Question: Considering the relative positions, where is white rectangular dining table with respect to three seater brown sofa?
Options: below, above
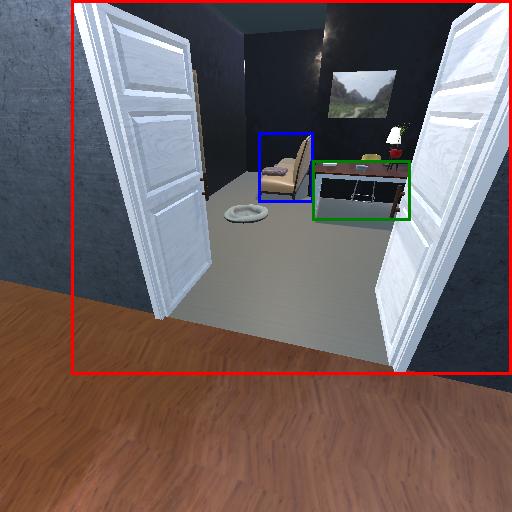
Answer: below